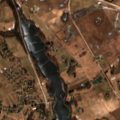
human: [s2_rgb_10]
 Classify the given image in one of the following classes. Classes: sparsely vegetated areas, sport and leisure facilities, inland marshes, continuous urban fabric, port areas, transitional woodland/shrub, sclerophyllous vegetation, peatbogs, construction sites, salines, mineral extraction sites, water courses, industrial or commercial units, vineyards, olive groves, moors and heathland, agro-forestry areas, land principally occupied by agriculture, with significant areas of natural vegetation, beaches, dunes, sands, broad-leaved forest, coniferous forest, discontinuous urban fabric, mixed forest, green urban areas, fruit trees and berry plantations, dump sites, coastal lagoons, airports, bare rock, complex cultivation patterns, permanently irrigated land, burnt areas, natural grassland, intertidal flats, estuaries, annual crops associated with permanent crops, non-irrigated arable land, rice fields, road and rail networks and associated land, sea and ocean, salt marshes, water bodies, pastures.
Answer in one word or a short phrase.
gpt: discontinuous urban fabric, non-irrigated arable land, complex cultivation patterns, land principally occupied by agriculture, with significant areas of natural vegetation, water bodies